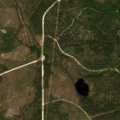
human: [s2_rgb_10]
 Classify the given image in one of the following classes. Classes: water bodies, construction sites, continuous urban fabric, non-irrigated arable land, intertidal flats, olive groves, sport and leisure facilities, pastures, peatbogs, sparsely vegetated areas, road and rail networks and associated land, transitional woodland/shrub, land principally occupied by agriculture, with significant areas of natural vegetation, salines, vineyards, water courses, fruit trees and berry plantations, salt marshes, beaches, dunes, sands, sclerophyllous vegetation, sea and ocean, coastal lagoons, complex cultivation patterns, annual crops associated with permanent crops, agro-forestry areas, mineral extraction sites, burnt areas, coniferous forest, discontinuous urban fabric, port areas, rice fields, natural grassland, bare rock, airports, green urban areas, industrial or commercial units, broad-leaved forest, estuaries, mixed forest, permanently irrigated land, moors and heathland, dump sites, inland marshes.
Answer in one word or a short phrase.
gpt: coniferous forest, transitional woodland/shrub